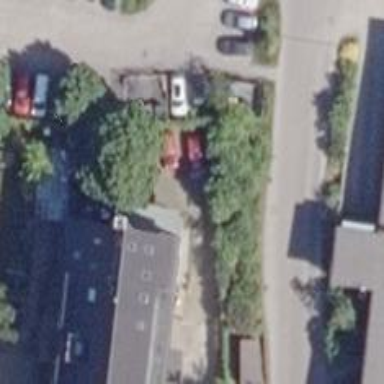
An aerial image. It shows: Normal parking space.